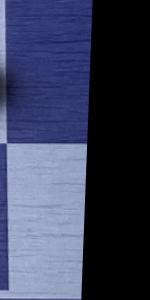
Label: Empty